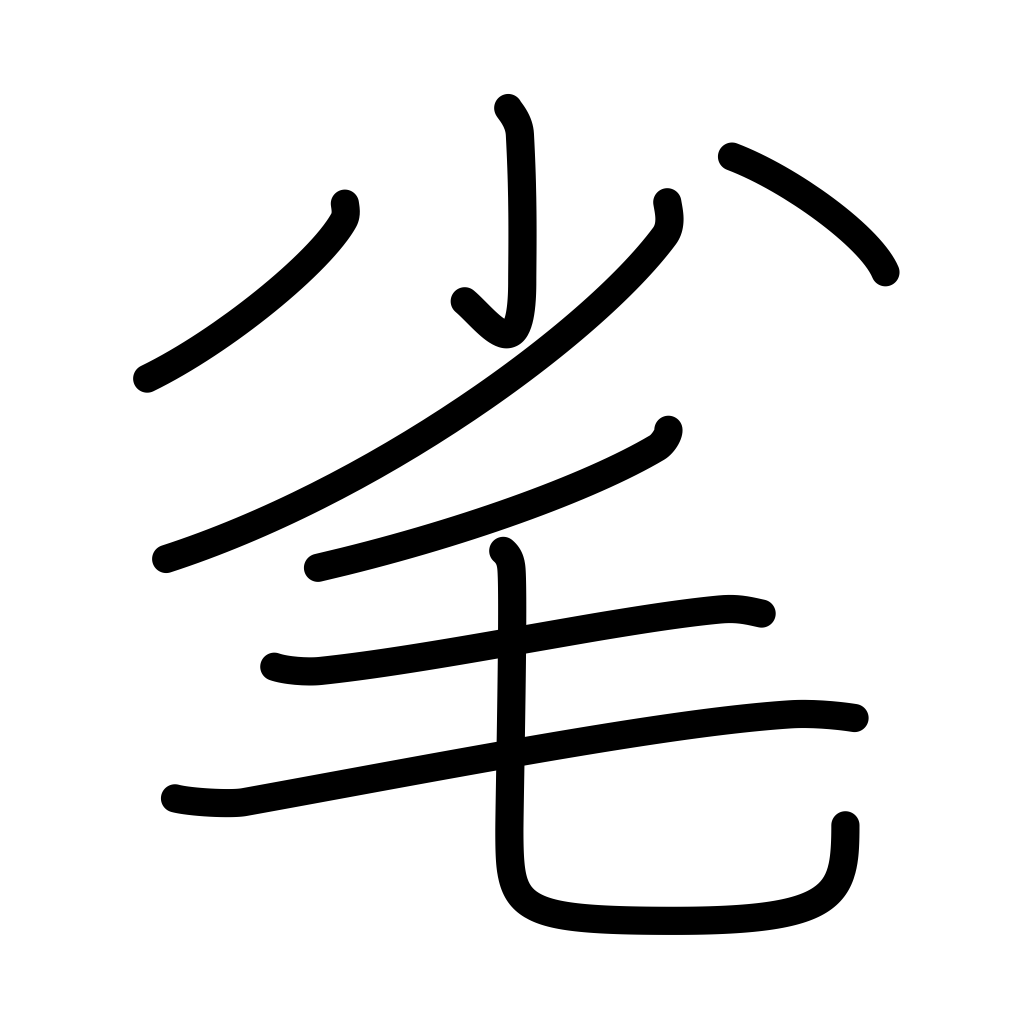
Meaning: pluck, pick, tear